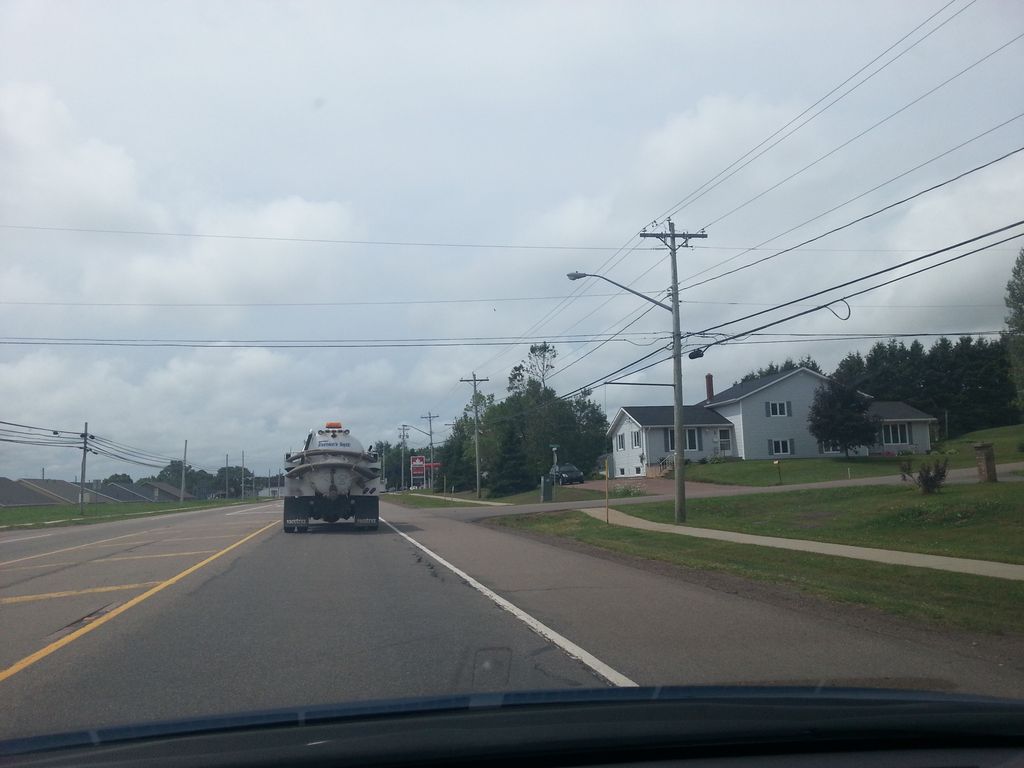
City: charlottetown